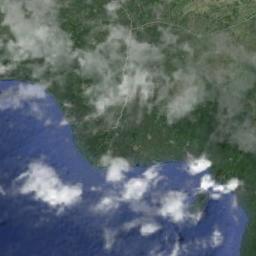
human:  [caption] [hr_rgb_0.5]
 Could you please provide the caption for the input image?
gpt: The white cloud is above green land and blue sea .

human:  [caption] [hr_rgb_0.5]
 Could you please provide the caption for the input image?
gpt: Sparse white clouds on green land and blue sea .

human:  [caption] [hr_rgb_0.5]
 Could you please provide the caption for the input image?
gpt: The cumulus clouds are located above the sea and the land covered by dense vegetation .

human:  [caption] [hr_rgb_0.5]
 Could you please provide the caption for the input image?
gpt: A thin cloud of thin clouds floated in the air .

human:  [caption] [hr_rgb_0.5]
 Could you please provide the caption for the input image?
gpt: Some pieces of sparse clouds over a sea shore .